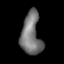
Tissue: lung
Cell type: Myeloid cells
Senescence score: 0.2312
Nuclear area (px): 818
Mean DAPI intensity: 117.046